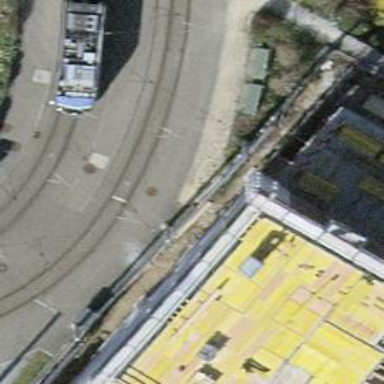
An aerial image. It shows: Tram stop with public transport stop position.